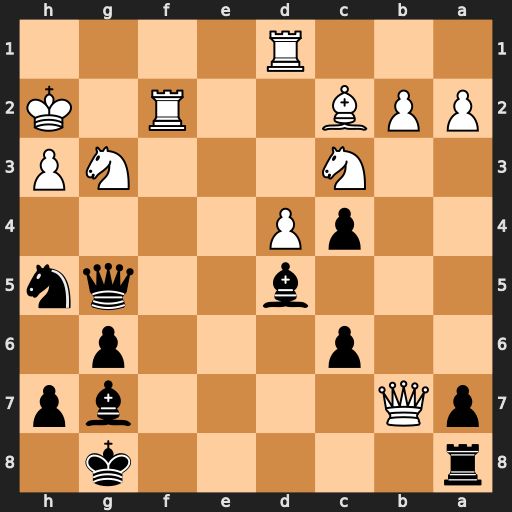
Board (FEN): r5k1/pQ4bp/2p3p1/3b2qn/2pP4/2N3NP/PPB2R1K/3R4
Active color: b
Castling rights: -
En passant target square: -
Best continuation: Qxg3#